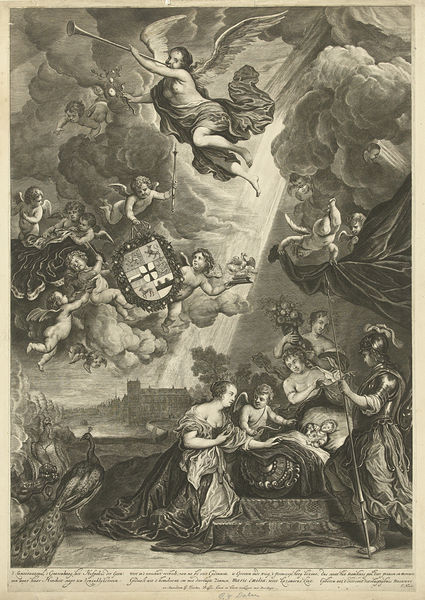
Titel: Allegorie op geboorte van prinses Maria Amalia van Nassau-Dietz
Künstler: Cornelis van (II) Dalen
Standort: Amsterdam
Institution: Rijksmuseum
Schlagwörter: lumière, enfant, nuage, papier, aile, ange, dieu, bouclier, lance, soldat, trompette, armoiries, lumipre